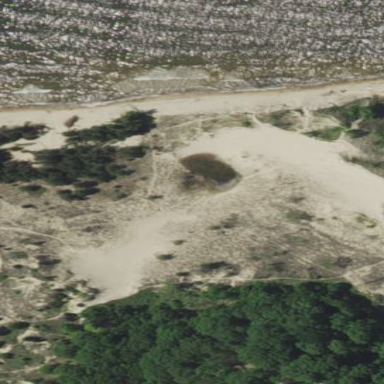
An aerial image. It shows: Dune in its natural state.